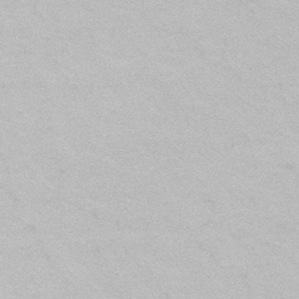
Label: frost